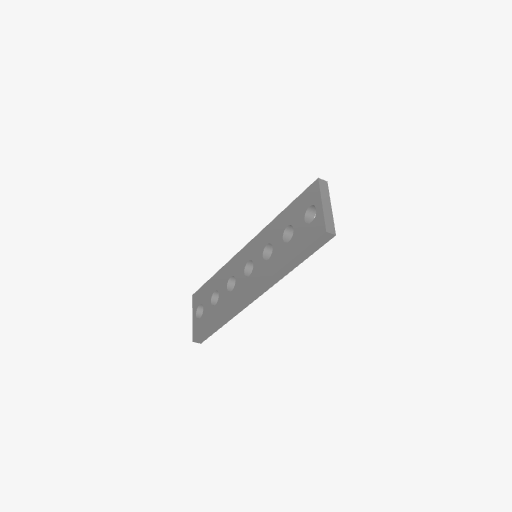
Part: GoRAILBracket